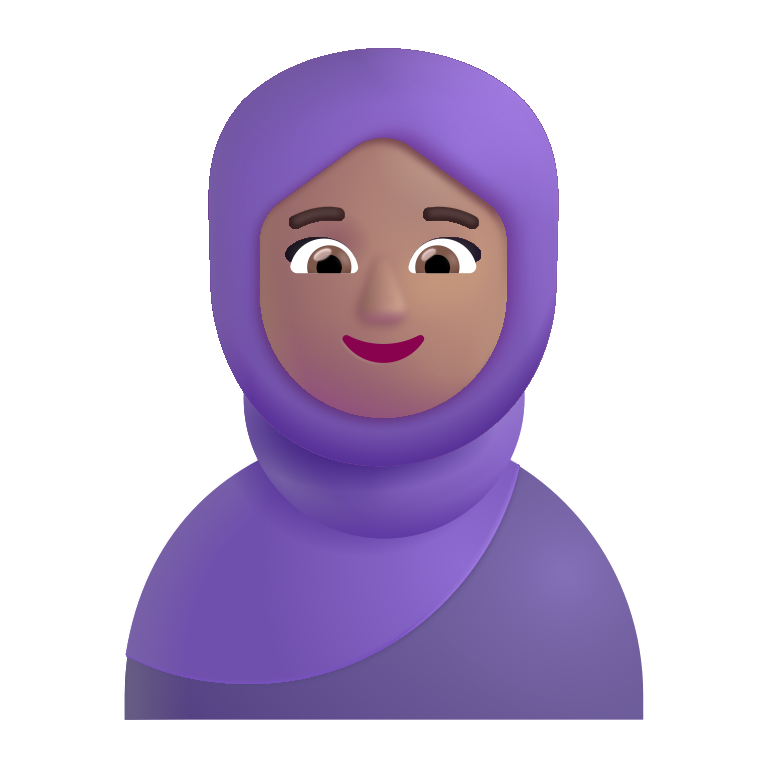
woman with headscarf color